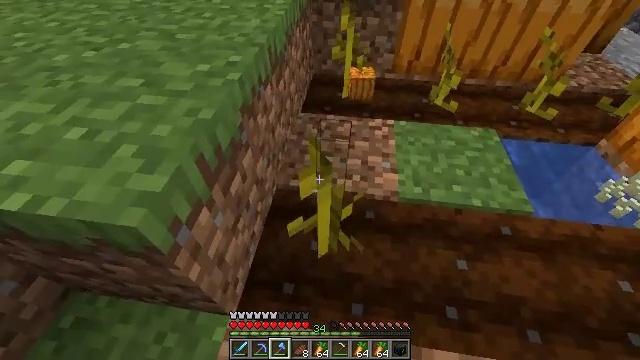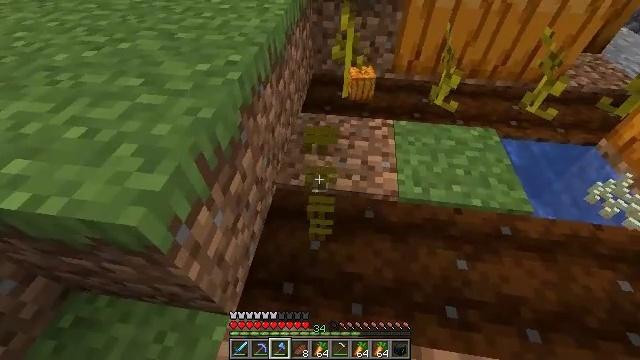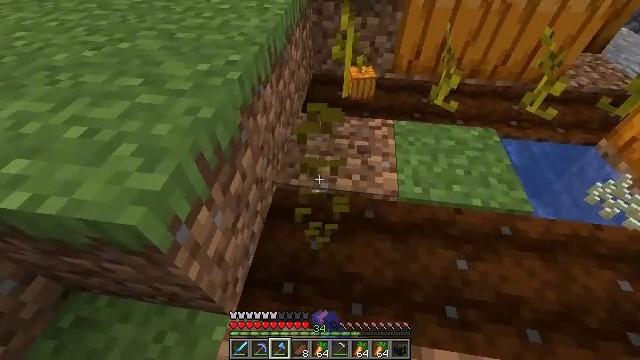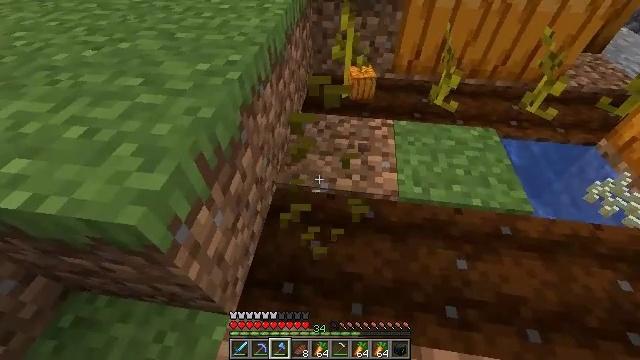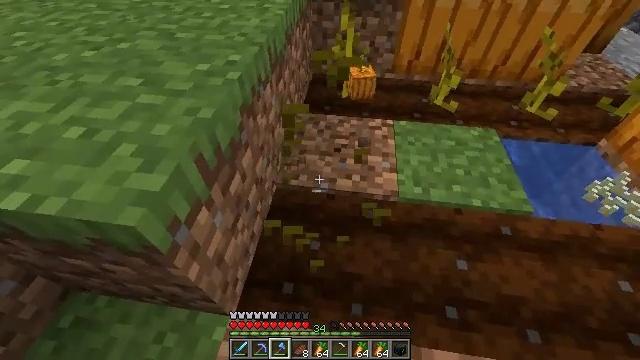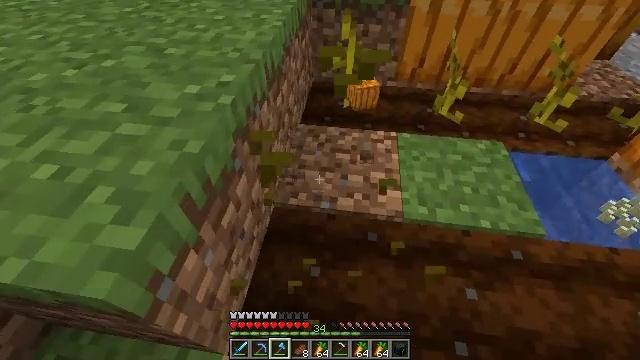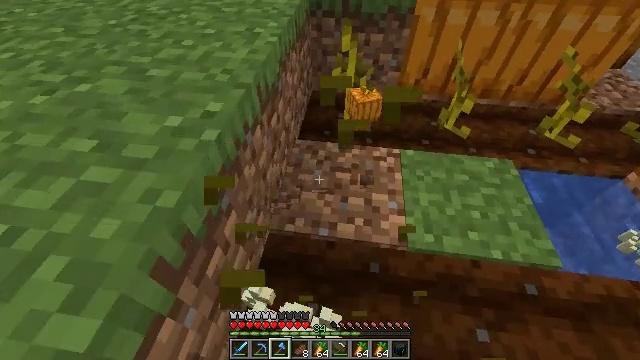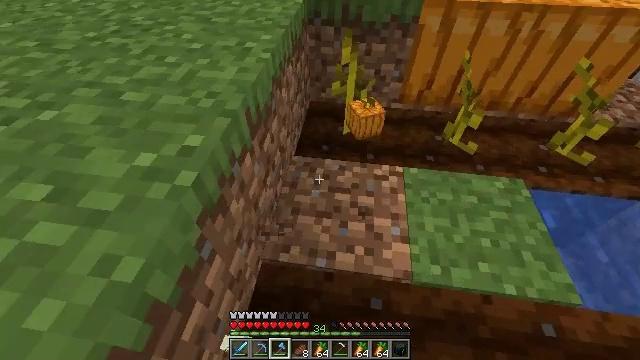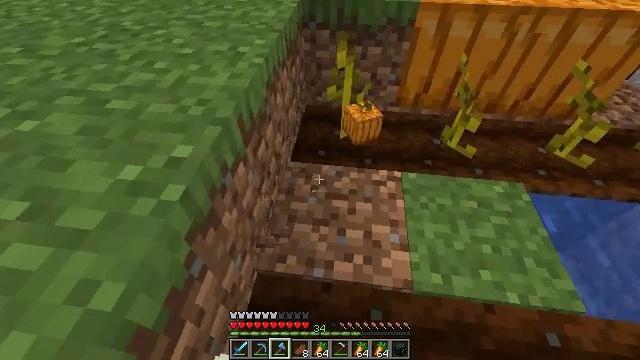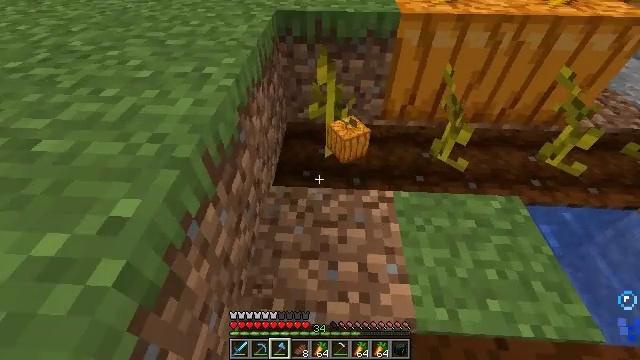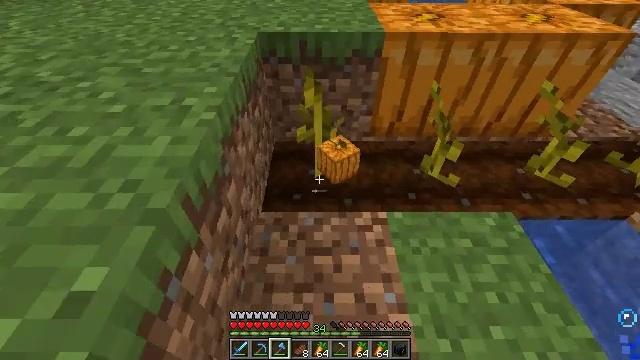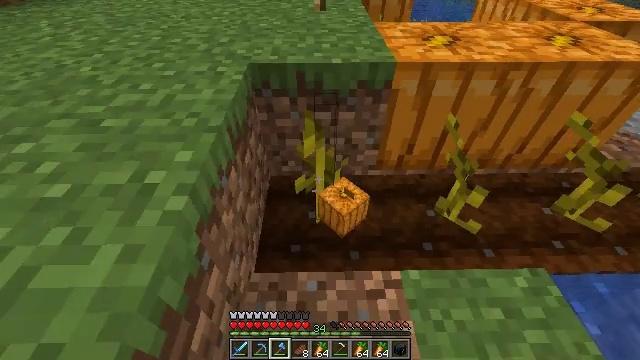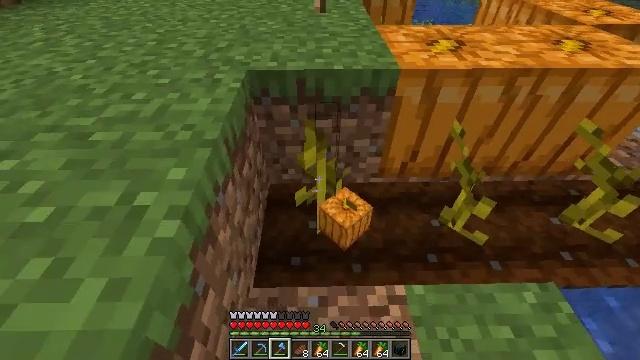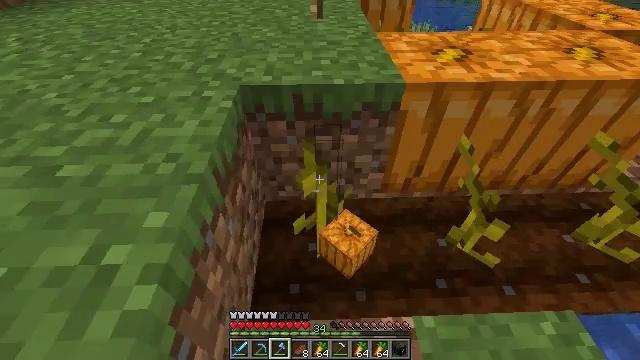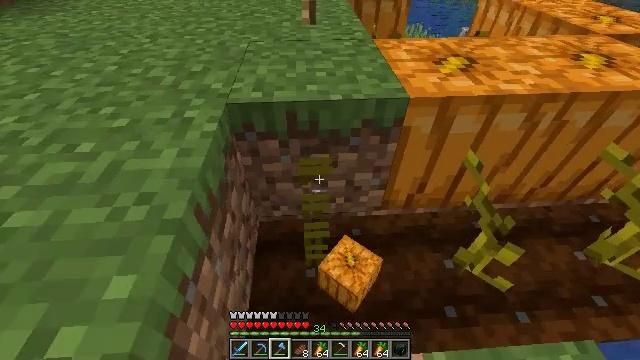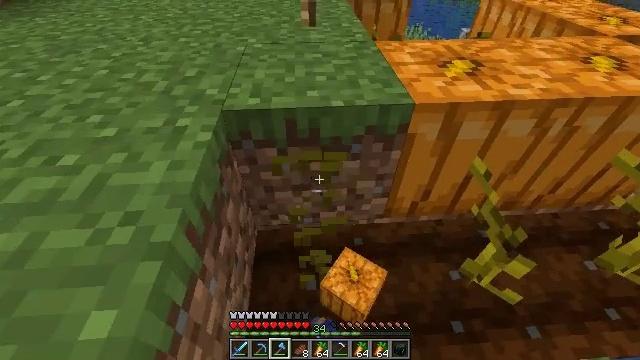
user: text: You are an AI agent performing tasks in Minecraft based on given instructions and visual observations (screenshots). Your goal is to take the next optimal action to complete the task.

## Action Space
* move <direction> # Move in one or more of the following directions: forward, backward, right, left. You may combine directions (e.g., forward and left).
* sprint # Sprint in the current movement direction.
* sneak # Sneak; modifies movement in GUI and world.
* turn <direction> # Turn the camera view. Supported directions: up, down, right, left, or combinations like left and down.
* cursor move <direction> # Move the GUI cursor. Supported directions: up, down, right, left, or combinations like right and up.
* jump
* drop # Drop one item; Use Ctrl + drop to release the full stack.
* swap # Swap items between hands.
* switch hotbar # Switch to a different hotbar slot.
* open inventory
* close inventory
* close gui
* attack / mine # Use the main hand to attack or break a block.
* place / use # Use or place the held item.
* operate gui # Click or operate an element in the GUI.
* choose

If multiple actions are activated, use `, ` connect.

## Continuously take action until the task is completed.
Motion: motion action
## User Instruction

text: Harvest the pumpkin stem by left-clicking.
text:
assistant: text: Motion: attack / mine
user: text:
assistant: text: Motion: attack / mine
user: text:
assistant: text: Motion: attack / mine
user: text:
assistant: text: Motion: move forward, attack / mine
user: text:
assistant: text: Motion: move forward
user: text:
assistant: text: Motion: move forward
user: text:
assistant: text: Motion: move forward
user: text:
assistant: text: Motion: move forward
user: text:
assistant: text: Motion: move forward, turn right and up
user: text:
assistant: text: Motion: move forward, turn right and up
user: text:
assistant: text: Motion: move forward
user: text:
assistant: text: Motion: move forward
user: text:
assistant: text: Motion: move forward
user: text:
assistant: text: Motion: turn right, attack / mine
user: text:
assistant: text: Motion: attack / mine
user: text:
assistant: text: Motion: turn right and down, attack / mine
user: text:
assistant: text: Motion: turn right and down, attack / mine
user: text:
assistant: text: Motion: turn right and down, attack / mine
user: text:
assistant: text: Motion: turn down, attack / mine